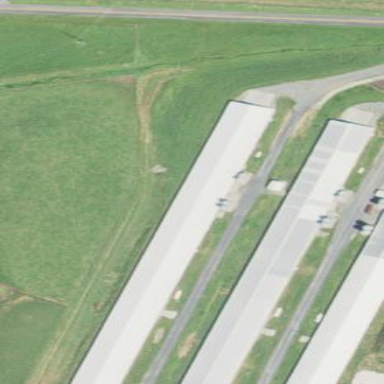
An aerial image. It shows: Farm auxiliary building.